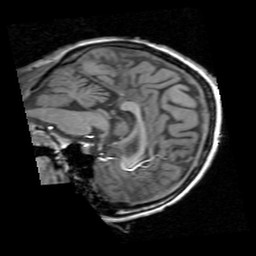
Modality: T1w
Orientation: sagittal
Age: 25
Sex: female